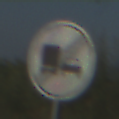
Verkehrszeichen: EndeUeberholverbotKraftfahrzeuge
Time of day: MorningAfternoon
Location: Outdoor (RoadRail)
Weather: Clear
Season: NotSpecified
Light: Natural